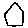
Label: hexagon